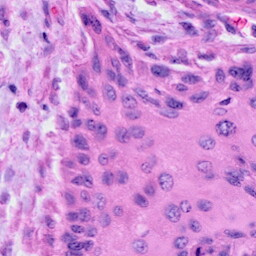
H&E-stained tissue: Cervix